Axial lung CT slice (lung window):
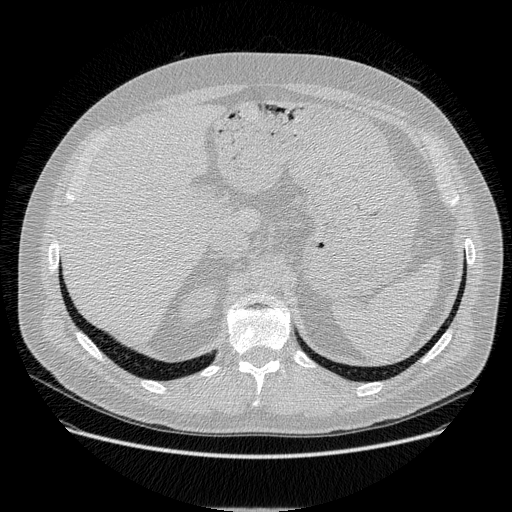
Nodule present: no